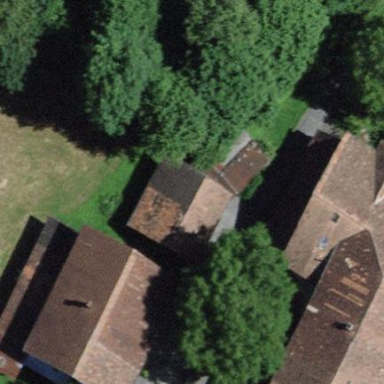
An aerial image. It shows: Rural barn.